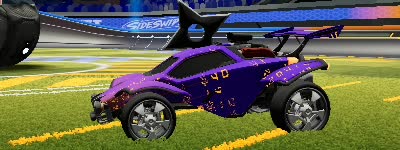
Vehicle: octane